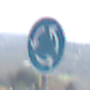
Verkehrszeichen: Kreisverkehr
Umgebung: Outdoor, Nature
Tageszeit: Midday
Wetter: PartlyCloudy
Licht: Natural
Jahreszeit: NotSpecified
Kontrast: HighContrast